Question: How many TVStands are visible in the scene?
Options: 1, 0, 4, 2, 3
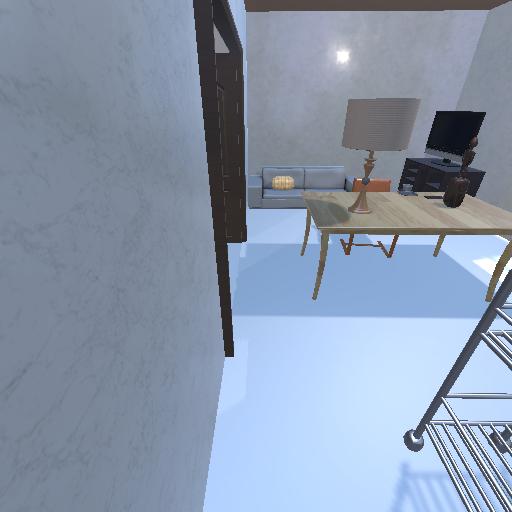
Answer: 1